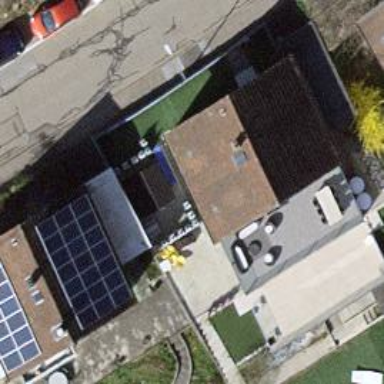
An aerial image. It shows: Solar power generator.